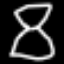
Label: hourglass